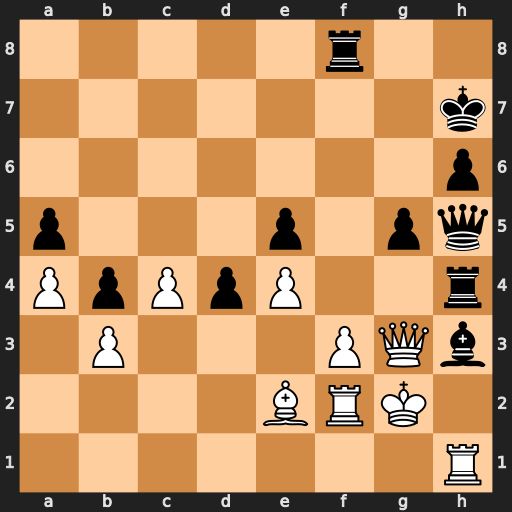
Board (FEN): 5r2/7k/7p/p3p1pq/PpPpP2r/1P3PQb/4BRK1/7R
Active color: w
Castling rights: -
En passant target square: -
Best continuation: Rxh3 Rxh3 Qxh3 Qxh3+ Kxh3